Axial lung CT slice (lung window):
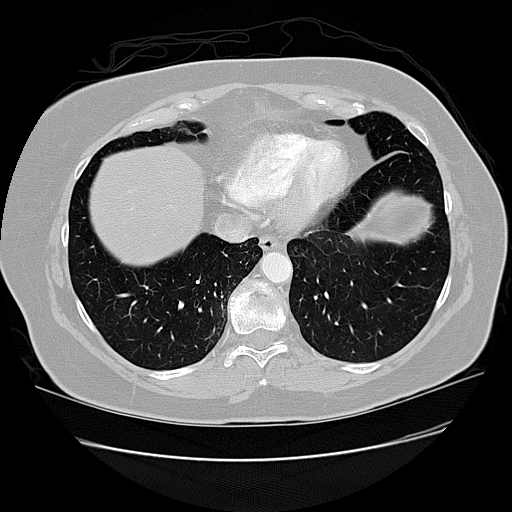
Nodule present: no